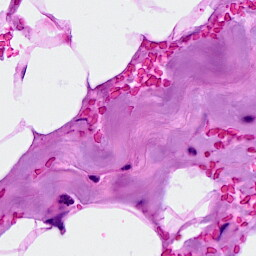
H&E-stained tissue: Breast